Aerial crown-view tile of a tropical tree (Barro Colorado Island, Panama), acquired 20240716:
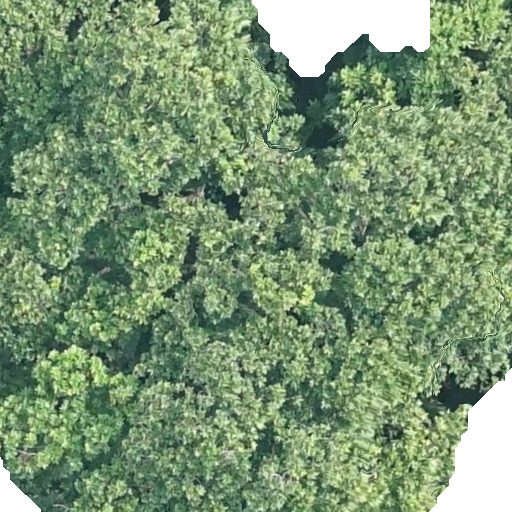
Species: Anacardium excelsum
GBIF accepted scientific name: Anacardium excelsum
Crown area: 477.389 m²